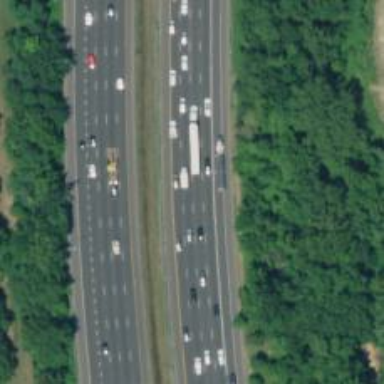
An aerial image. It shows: Motorway.